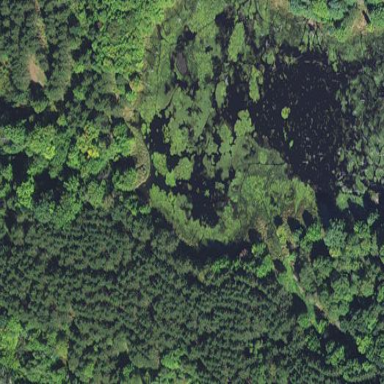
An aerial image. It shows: Peaceful pond surrounded by nature.